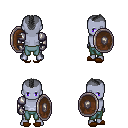
a pixel art fantasy rpg character, male body template, dark elf, purple skin, steel arm armor, teal pants, gray short mohawk hairstyle, metal gloves, brown slippers, shield, four views (front, back, left, right), 2x2 character sprite sheet, small pixel art, hard edges, no anti-aliasing